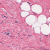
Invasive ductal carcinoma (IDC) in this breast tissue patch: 0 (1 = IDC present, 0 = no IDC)